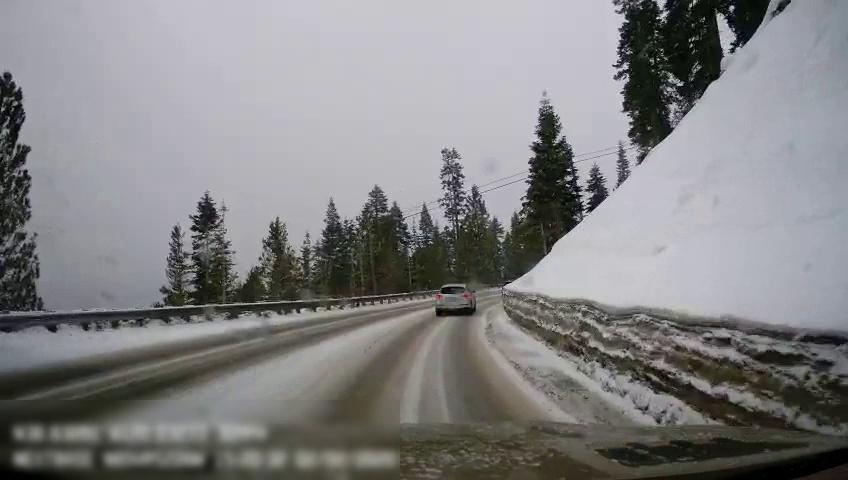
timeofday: Day
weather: Snowy
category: Drivable Space
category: Vehicles | SUV
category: Vehicles | Car